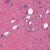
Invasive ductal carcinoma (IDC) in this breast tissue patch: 1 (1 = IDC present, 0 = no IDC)